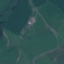
Land use / land cover: Pasture